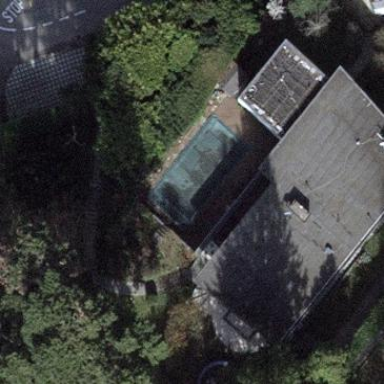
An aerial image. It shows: Swimming pool located in leisure land.